Question: Getting white screen in game screen in only samsung glaxy grand.Its coming proper in other only in one mobile,getting problem.can anyone help me to solve.
code used:
'''
AnswersDownBtnImage.addListener(new InputListener() {
public boolean touchDown (InputEvent event, float x, float y, int pointer, int button) {
playSound(buttonClickSound);
if (inventorySelectObj1 == KeySofaToCashCounterImage) {
// HintHndlr();
Table1.removeActor(InventorySofaKeyHintImage);
HintPanel.removeActor(Table1);
Table1.addActor(InventoryAnswersSofaKeyImage);
HintPanel.addActor(Table1);
SaveData("KeySofaToCashCounterImage", "used");
} else if (inventorySelectObj1 == WeighingkeyImage) {
Table2.removeActor(InventoryWeighingScaleHintImage);
Table2.addActor(InventoryAnswersWeighingscaleKeyImage);
HintPanel.addActor(Table2);
} else if (inventorySelectObj1 == AxeImage) {
Table3.removeActor(InventoryAxeHintImage);
Table3.addActor(InventoryAnswersAxeImage);
HintPanel.addActor(Table3);
}
}
'''

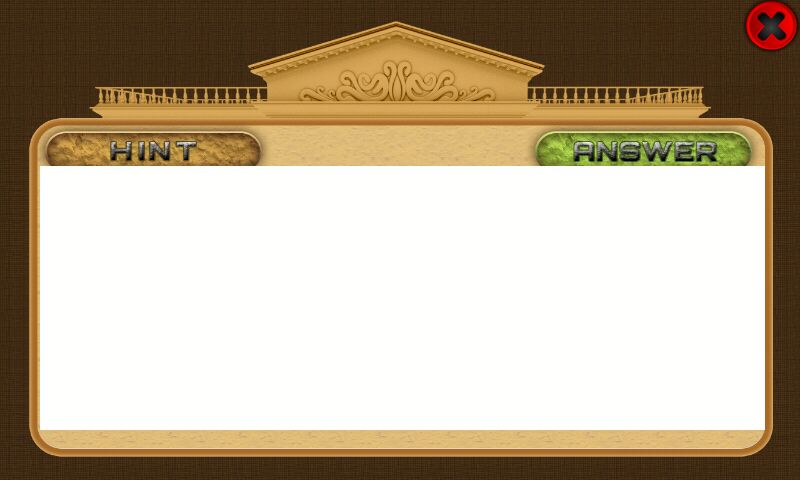
Answer: I Found that some slow processing mobile has problem on loading more number of images.So i used a libgdx-texture packer (<URL> which resolves my problem by reducing number of images.